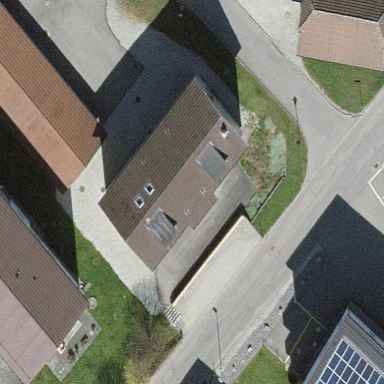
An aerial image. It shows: Gray building with gabled red roof.